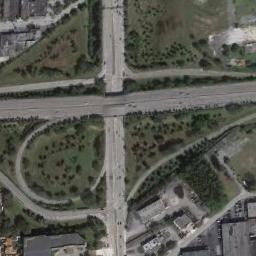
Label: overpass